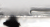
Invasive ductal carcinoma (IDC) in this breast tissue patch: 0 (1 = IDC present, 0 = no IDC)